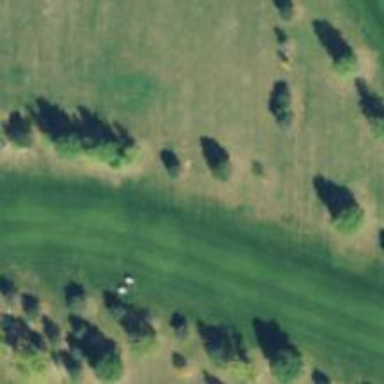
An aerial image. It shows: View of golf hole.